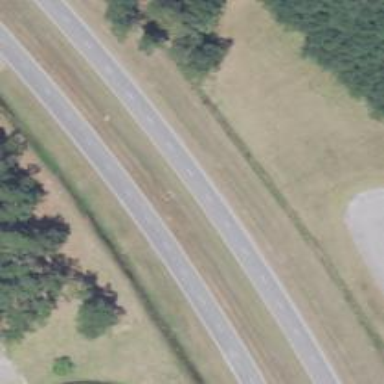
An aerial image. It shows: Asphalt trunk highway.